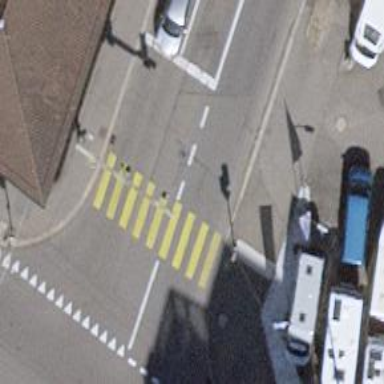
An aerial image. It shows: Road crossing with traffic signals.